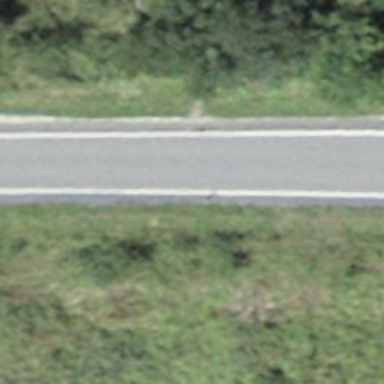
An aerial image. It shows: Secondary road with asphalt surface.